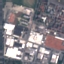
Label: Industrial